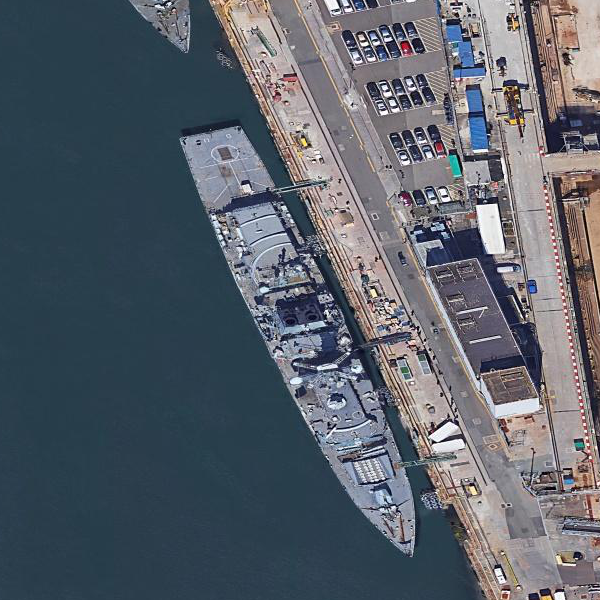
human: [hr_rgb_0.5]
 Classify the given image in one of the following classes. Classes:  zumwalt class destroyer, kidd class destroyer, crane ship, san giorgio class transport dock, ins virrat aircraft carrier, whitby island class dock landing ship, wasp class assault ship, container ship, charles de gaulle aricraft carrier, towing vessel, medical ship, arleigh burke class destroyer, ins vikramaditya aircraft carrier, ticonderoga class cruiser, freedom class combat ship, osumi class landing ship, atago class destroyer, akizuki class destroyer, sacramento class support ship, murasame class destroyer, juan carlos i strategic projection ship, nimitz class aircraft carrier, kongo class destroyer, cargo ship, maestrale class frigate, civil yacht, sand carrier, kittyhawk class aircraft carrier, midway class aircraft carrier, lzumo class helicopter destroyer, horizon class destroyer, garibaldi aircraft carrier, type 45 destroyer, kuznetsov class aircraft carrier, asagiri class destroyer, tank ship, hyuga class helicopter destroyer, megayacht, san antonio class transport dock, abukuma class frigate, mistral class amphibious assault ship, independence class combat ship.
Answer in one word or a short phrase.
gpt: Type 45 destroyer